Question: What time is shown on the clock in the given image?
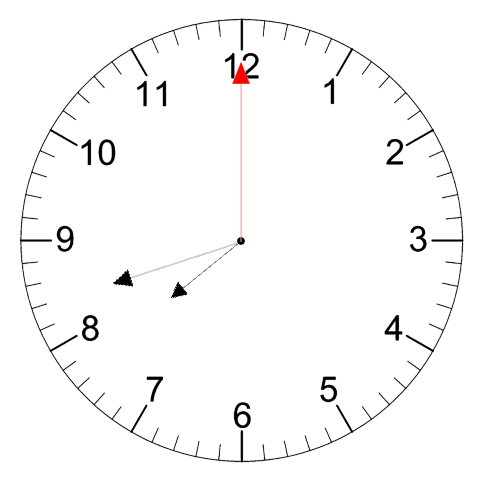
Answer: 07:42:00